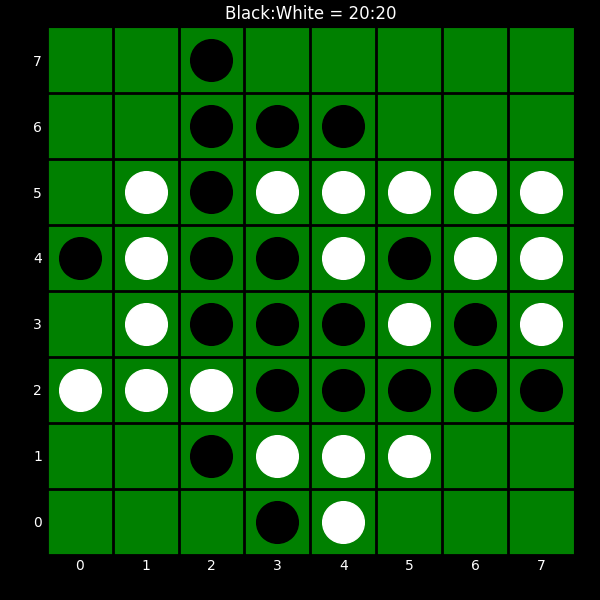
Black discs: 20
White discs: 20